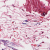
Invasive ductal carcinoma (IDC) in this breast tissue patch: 0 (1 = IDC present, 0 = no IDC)